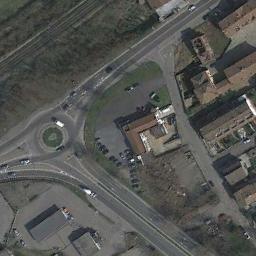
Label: roundabout